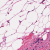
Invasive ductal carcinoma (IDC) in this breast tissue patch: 0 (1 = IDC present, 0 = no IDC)